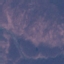
Label: HerbaceousVegetation